Question:
I used bs4 methods
here is a link to an item on the website <URL>
'''
soup.select_one('.postWrapper .postMain .details .post_body .post_extra_info .contact a')
'''
and
'''
soup.find('span', {'class', 'contact'})
'''
but it wouldn't get it
any help is appreciated
thanks
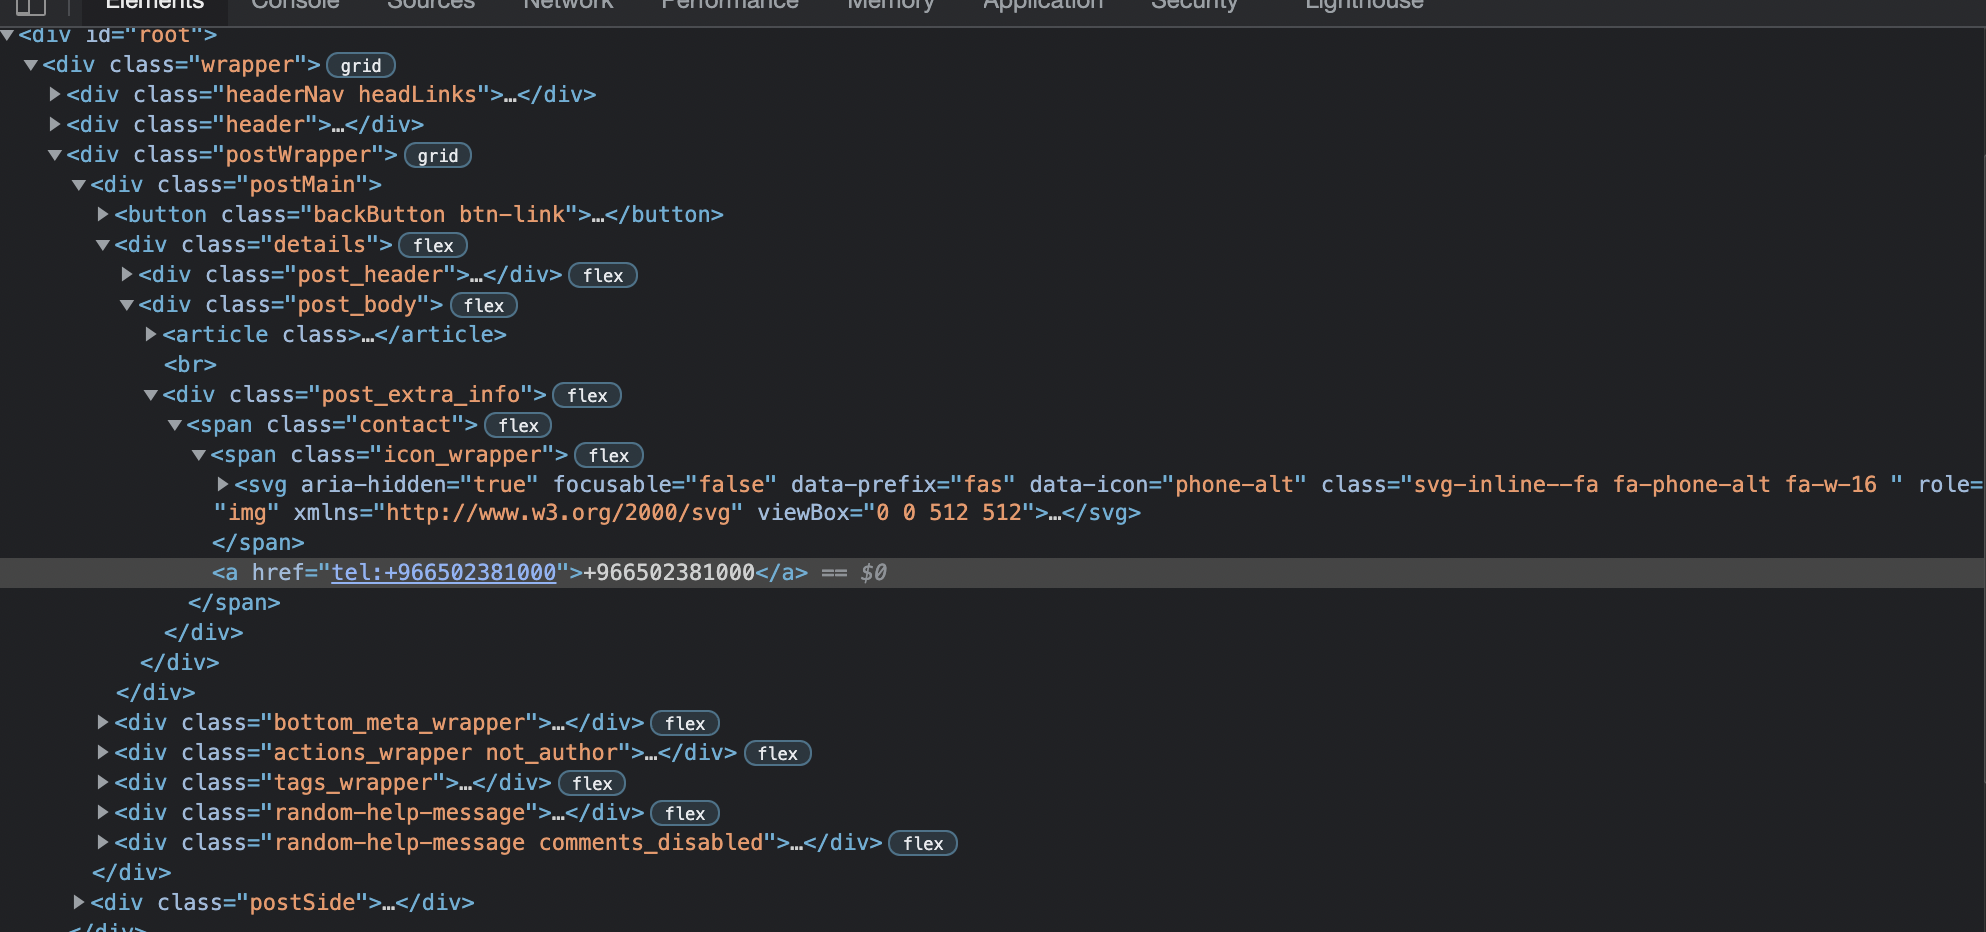
Answer: You've to communicate with the 'API' directly, since the page is rendered via 'JavaScript' where it's call the backend 'API' in order to fetch the content.
'''
import requests
# https://haraj.com.sa/<PHONE>
def main(url):
params = {
'queryName': 'postLikeInfo,postContact',
'token': '',
'clientid': '812f41b2-9936-4405-aa9c-378db19b8cc4',
'version': '8.2.9 , 10 18 - 7 - 21'
}
data = {
"query": "query postLikeInfo_postContact($id: Int!, $token: String,$postId: Int!) {
postLikeInfo(id: $id, token: $token)
{
isLike
total
isFollowing
}
postContact(postId: $postId)
{
contactText
contactMobile
}
}",
"variables": {
"id": 79070147,
"postId": 79070147,
"token": ""
}
}
r = requests.post(url, params=params, json=data)
print(r.json()['data']['postContact']['contactMobile'])
main('https://graphql.haraj.com.sa/')
'''
Output:
'''
<PHONE>
'''
Also in order to parse the full Ads, follow the below call:
'''
import requests
# https://haraj.com.sa/<PHONE>
def main(url):
params = {
'queryName': 'detailsPosts_singlePost',
'token': '',
'clientid': '812f41b2-9936-4405-aa9c-378db19b8cc4',
'version': '8.2.9 , 10 18 - 7 - 21'
}
data = {
"query": "query($ids:[Int]) { posts( id:$ids) {
items {
id status authorUsername title city postDate updateDate hasImage thumbURL authorId bodyHTML bodyTEXT city tags imagesList commentStatus commentCount upRank downRank geoHash
}
pageInfo {
hasNextPage
}
} }",
"variables": {
"ids": [
79070147
]
}
}
r = requests.post(url, params=params, json=data)
print(r.json())
main('https://graphql.haraj.com.sa/')
'''
Output:
'''
{
"data":{
"posts":{
"items":[
{
"id":79070147,
"status":true,
"authorUsername":"mostafa awd",
"title":"fyl llby` fy Hy shbr fy lryD",
"city":"lryD",
"postDate":<PHONE>,
"updateDate":<PHONE>,
"hasImage":true,
"thumbURL":"536010587_1627936555504.jpg",
"authorId":<PHONE>,
"bodyHTML":" ls`r : 700,000 ryl
<p>fyl llby` fy Hy shbr , lryD , lryD</p>
<p>lwjh@ shrq</p><p>3 Grf nwm</p><p>Sltn</p><p>5 dwrt my@</p><p>`rD lshr` 20 mtr</p><p>drj Sl@</p><p>Grf@ khdm@</p><p>byt sh`r</p><p>Hwsh</p><p>mTbkh</p><p>mlHq</p><p>mdkhl syr@</p><p>dwblks</p><p>lmsH@ 250 mtr mrb`</p>
<p><img src="https://s3-eu-west-1.amazonaws.com/aqar/props/536010587_1627936555504.jpg" loading="lazy" >
<img src="https://s3-eu-west-1.amazonaws.com/aqar/props/536010587_1627936555547.jpg" loading="lazy" >
<img src="https://s3-eu-west-1.amazonaws.com/aqar/props/536010587_1627936555596.jpg" loading="lazy" >
<img src="https://s3-eu-west-1.amazonaws.com/aqar/props/536010587_1627936555661.jpg" loading="lazy" >
<img src="https://s3-eu-west-1.amazonaws.com/aqar/props/536010587_1627936555716.jpg" loading="lazy" >
<img src="https://s3-eu-west-1.amazonaws.com/aqar/props/536010587_1627936555770.jpg" loading="lazy" >
<img src="https://s3-eu-west-1.amazonaws.com/aqar/props/536010587_1627936555832.jpg" loading="lazy" >
<img src="https://s3-eu-west-1.amazonaws.com/aqar/props/536010587_1627936555889.jpg" loading="lazy" >
<img src="https://s3-eu-west-1.amazonaws.com/aqar/props/536010587_1627936555951.jpg" loading="lazy" >
<img src="https://s3-eu-west-1.amazonaws.com/aqar/props/536010587_1627936556015.jpg" loading="lazy" >
<img src="https://s3-eu-west-1.amazonaws.com/aqar/props/536010587_1627936556070.jpg" loading="lazy" >
<img src="https://s3-eu-west-1.amazonaws.com/aqar/props/536010587_1627936556128.jpg" loading="lazy" >
<img src="https://s3-eu-west-1.amazonaws.com/aqar/props/536010587_1627936556191.jpg" loading="lazy" >
<img src="https://s3-eu-west-1.amazonaws.com/aqar/props/536010587_1627936556256.jpg" loading="lazy" >
<img src="https://s3-eu-west-1.amazonaws.com/aqar/props/536010587_1627936556336.jpg" loading="lazy" >
<img src="https://s3-eu-west-1.amazonaws.com/aqar/props/536010587_1627936556411.jpg" loading="lazy" >
<img src="https://s3-eu-west-1.amazonaws.com/aqar/props/536010587_1627936556483.jpg" loading="lazy" >
<img src="https://s3-eu-west-1.amazonaws.com/aqar/props/536010587_1627936556555.jpg" loading="lazy" >
<img src="https://s3-eu-west-1.amazonaws.com/aqar/props/536010587_1627936556632.jpg" loading="lazy" >
<img src="https://s3-eu-west-1.amazonaws.com/aqar/props/536010587_1627936556709.jpg" loading="lazy" >
<img src="https://s3-eu-west-1.amazonaws.com/aqar/props/536010587_1627936556791.jpg" loading="lazy" ></p>",
"bodyTEXT":"ls`r : 700,000 ryl
fyl llby` fy Hy shbr , lryD , lryD
lwjh@ shrq
3 Grf nwm
Sltn
5 dwrt my@
`rD lshr` 20 mtr
drj Sl@
Grf@ khdm@
byt sh`r
Hwsh
mTbkh
mlHq
mdkhl syr@
dwblks
lmsH@ 250 mtr mrb`",
"tags":[
"Hrj l`qr",
"`qr Hy shbr fy lryD",
"fll llby`",
"fll llby` fy lryD",
"fll llby` fy Hy shbr fy lryD"
],
"imagesList":[
"https://s3-eu-west-1.amazonaws.com/aqar/props/536010587_1627936555504.jpg",
"https://s3-eu-west-1.amazonaws.com/aqar/props/536010587_1627936555547.jpg",
"https://s3-eu-west-1.amazonaws.com/aqar/props/536010587_1627936555596.jpg",
"https://s3-eu-west-1.amazonaws.com/aqar/props/536010587_1627936555661.jpg",
"https://s3-eu-west-1.amazonaws.com/aqar/props/536010587_1627936555716.jpg",
"https://s3-eu-west-1.amazonaws.com/aqar/props/536010587_1627936555770.jpg",
"https://s3-eu-west-1.amazonaws.com/aqar/props/536010587_1627936555832.jpg",
"https://s3-eu-west-1.amazonaws.com/aqar/props/536010587_1627936555889.jpg",
"https://s3-eu-west-1.amazonaws.com/aqar/props/536010587_1627936555951.jpg",
"https://s3-eu-west-1.amazonaws.com/aqar/props/536010587_1627936556015.jpg",
"https://s3-eu-west-1.amazonaws.com/aqar/props/536010587_1627936556070.jpg",
"https://s3-eu-west-1.amazonaws.com/aqar/props/536010587_1627936556128.jpg",
"https://s3-eu-west-1.amazonaws.com/aqar/props/536010587_1627936556191.jpg",
"https://s3-eu-west-1.amazonaws.com/aqar/props/536010587_1627936556256.jpg",
"https://s3-eu-west-1.amazonaws.com/aqar/props/536010587_1627936556336.jpg",
"https://s3-eu-west-1.amazonaws.com/aqar/props/536010587_1627936556411.jpg",
"https://s3-eu-west-1.amazonaws.com/aqar/props/536010587_1627936556483.jpg",
"https://s3-eu-west-1.amazonaws.com/aqar/props/536010587_1627936556555.jpg",
"https://s3-eu-west-1.amazonaws.com/aqar/props/536010587_1627936556632.jpg",
"https://s3-eu-west-1.amazonaws.com/aqar/props/536010587_1627936556709.jpg",
"https://s3-eu-west-1.amazonaws.com/aqar/props/536010587_1627936556791.jpg"
],
"commentStatus":1,
"commentCount":0,
"upRank":0,
"downRank":0,
"geoHash":"th35vce06"
}
],
"pageInfo":{
"hasNextPage":false
}
}
}
}
'''